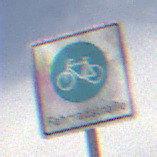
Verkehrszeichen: BeginnFahrradstrasse
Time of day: Midday
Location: Outdoor (Nature)
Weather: PartlyCloudy
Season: NotSpecified
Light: Natural